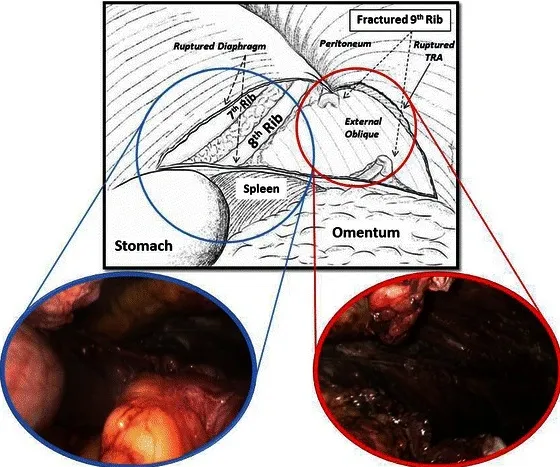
Schematic illustration with intraoperative view of traumatic diaphragmatic rupture and traumatic abdominal wall hernia. TRA transversus abdominis muscle.
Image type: pathology (h&e)